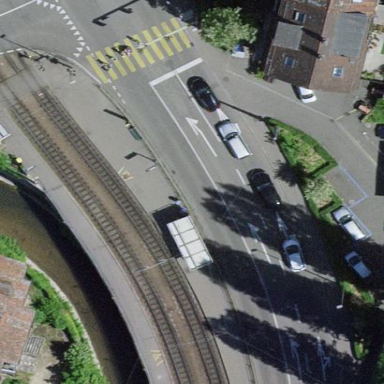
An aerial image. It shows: Platform for public transport with shelter. It serves trams and railways.